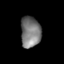
Tissue: skin
Cell type: Epithelial cells
Senescence score: 0.98
Nuclear area (px): 604
Mean DAPI intensity: 120.528